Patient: sex F, age 63
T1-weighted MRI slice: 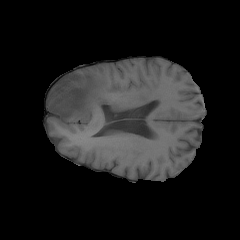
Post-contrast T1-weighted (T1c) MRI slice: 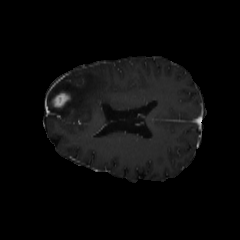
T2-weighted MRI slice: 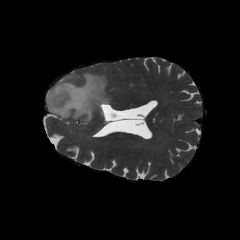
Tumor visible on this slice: yes
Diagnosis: Glioblastoma, IDH-wildtype
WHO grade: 4